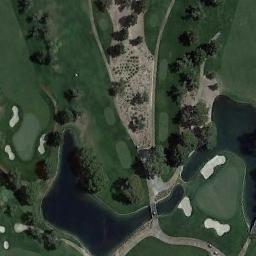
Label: golf_course